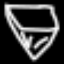
Label: diamond